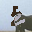
Label: 2